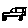
Label: car